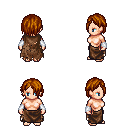
a pixel art fantasy rpg character, female body template, human, light skin, brown tattered cape, robe skirt, brunette bangs hairstyle, white cloth bracers, four views (front, back, left, right), 2x2 character sprite sheet, small pixel art, hard edges, no anti-aliasing